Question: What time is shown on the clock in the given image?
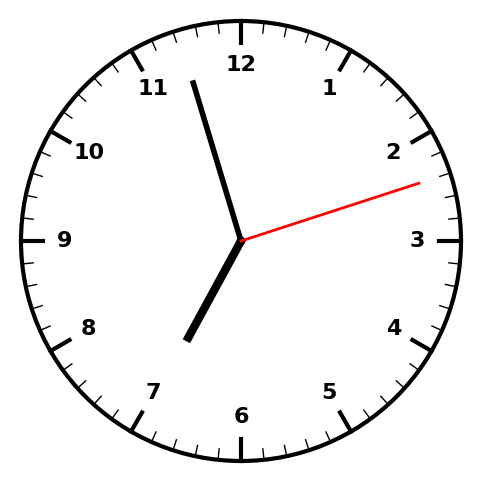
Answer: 06:57:12